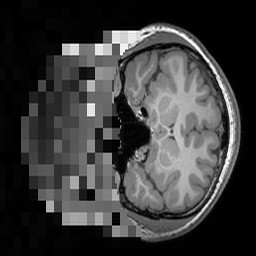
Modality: T1w
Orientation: coronal
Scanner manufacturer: siemens
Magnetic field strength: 3 T
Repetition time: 1.5 s
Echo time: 0.00291 s